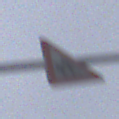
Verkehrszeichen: KinderRechts
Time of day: MorningAfternoon
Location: Outdoor (Suburban)
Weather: Overcast
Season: NotSpecified
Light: Natural